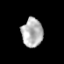
Tissue: prostate
Cell type: T cells
Senescence score: 0.325
Nuclear area (px): 597
Mean DAPI intensity: 178.856